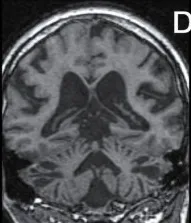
MRI at age 61 demonstrating severe atrophy of the cerebral hemispheres, cerebellum, and brainstem. 3-D SPGR coronal MRI.
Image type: radiology (mri)